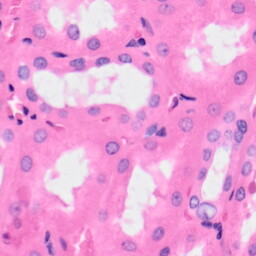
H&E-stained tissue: Kidney